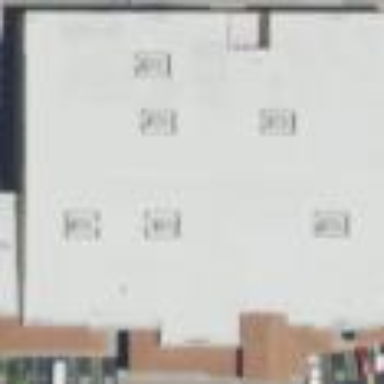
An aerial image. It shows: Building.